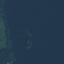
Land use / land cover class: SeaLake